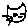
Label: cat